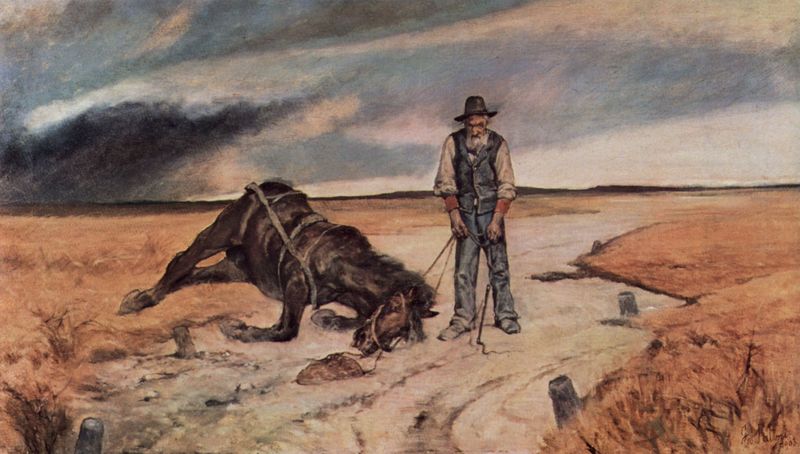
Titel: Bauer mit zusammengebrochenem Pferd
Künstler: Giovanni Fattori
Standort: Genova
Institution: Collezione Taragoni
Schlagwörter: blau, dunkel, gemälde, gewitter, himmel, mann, wasser, weiß, wolken, aquarell, fluss, landschaft, ocker, sand, braun, grau, holz, hut, licht, orange, pfeiler, schwarz, strasse, gras, rot, weg, wiese, wolke, beige, alt, bart, hemd, hose, arm, arme, stein, steine, tod, tot, trauer, bach, ebene, feld, felder, gräser, horizont, pfähle, stamm, weide, weite, wind, busch, pfad, sonne, sträucher, figur, bauern, pferd, reiter, mähne, rappe, sattel, zaumzeug, zügel, liegen, düster, alter mann, leine, acker, feldweg, spuren, dürre, wüste, herbst, amerika, einspänner, sturm, unwetter, people, jeans, liegend, weste, steppe, bauer, pfosten, regen, alter, pfahl, seil, trostlos, geschirr, kutscher, peitsche, trense, verzweiflung, leben, sterben, ross, elend, man, pfer, hunger, fall, sturz, death, halfter, zaunzeug, gestrüpp, grass, westen, erschöpft, armut, verloren, gestürzt, gaul, person, hilflos, verzweifelt, landwirt, siedler, gerte, horse, plains, west, prärie, erschöpfung, cowboy, verdurstet, pferdehaar, ausgetrocknet, flußbett, ackergaul, desert, dry, western, plain, ratlosigkeit, zusammengebrochen, totes pferd, verendet, ratlos, stumpfe, futtersack, fperd, stürzt, blauer anzug, dürres gras, mormone, pferdtodaul, dusty, rote ärmel, totes, ackerpferd, kutschenpferd, deprived, a horsce', a horse